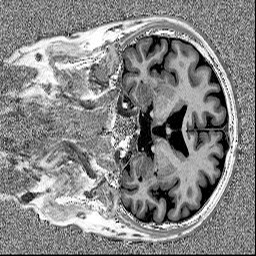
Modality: MP2RAGE
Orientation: coronal
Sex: male